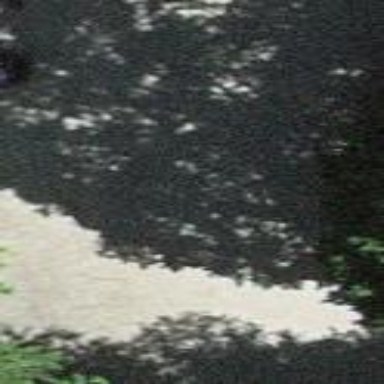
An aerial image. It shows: Parking space with gravel surface.